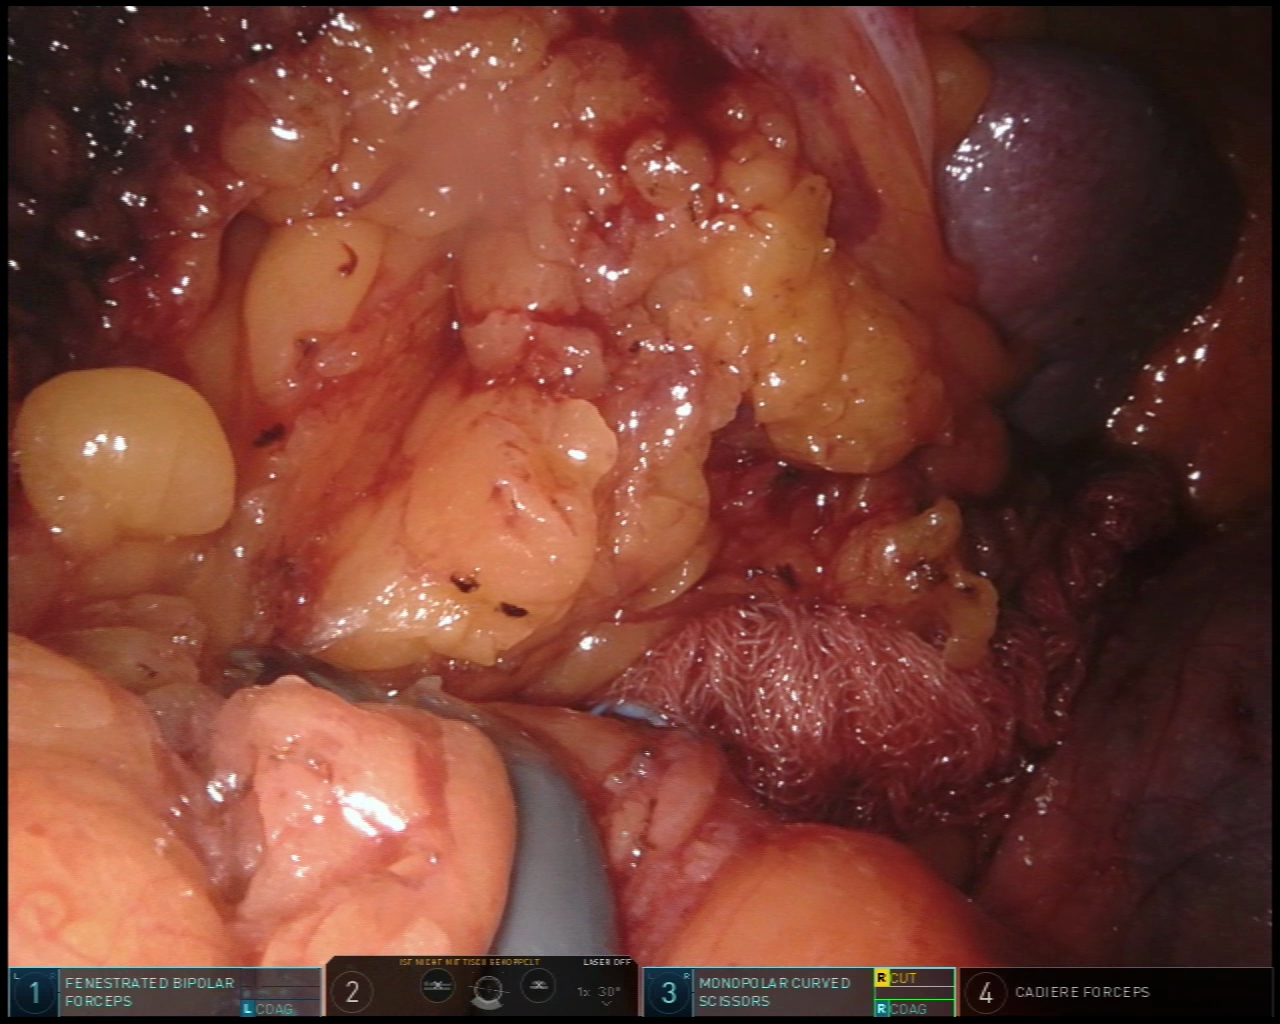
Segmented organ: spleen
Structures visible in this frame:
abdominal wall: no
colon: no
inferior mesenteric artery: no
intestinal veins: no
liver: no
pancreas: no
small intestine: no
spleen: yes
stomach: no
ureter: no
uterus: no
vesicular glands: no